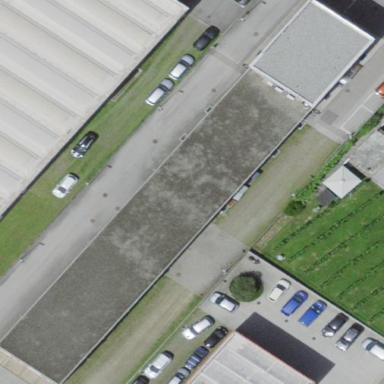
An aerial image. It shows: Industrial building.